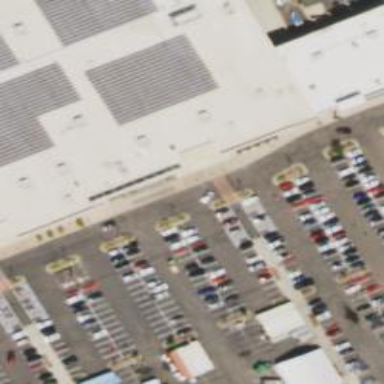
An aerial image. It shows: Parking space.